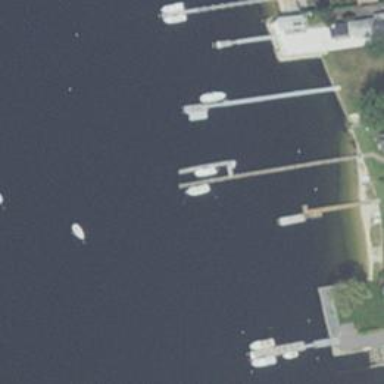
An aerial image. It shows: Man-made pier.